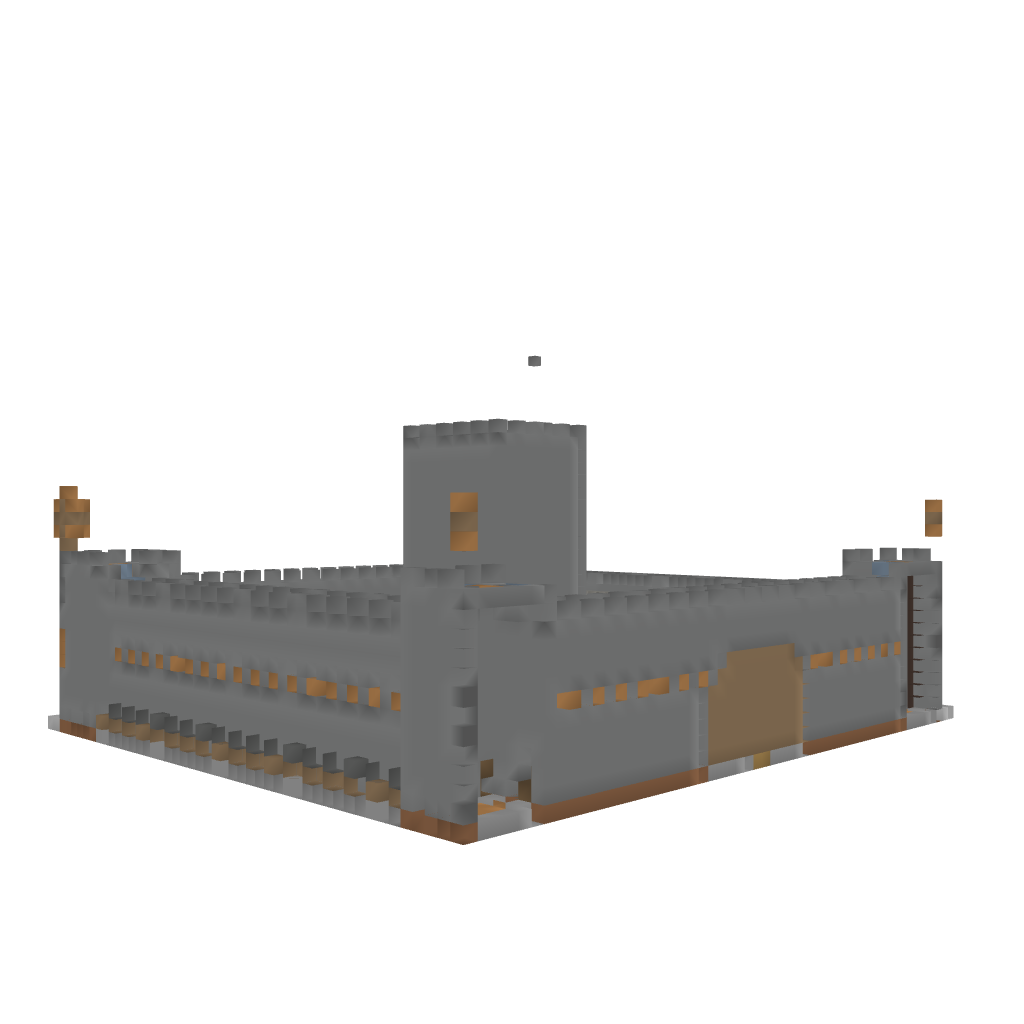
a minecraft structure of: Castle House